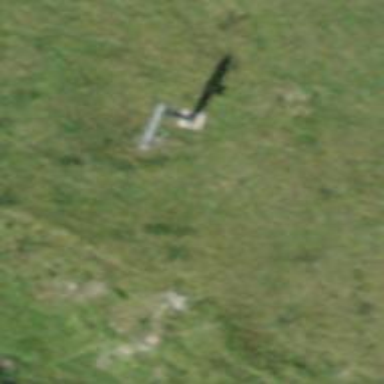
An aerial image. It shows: Pylon for aerialway.